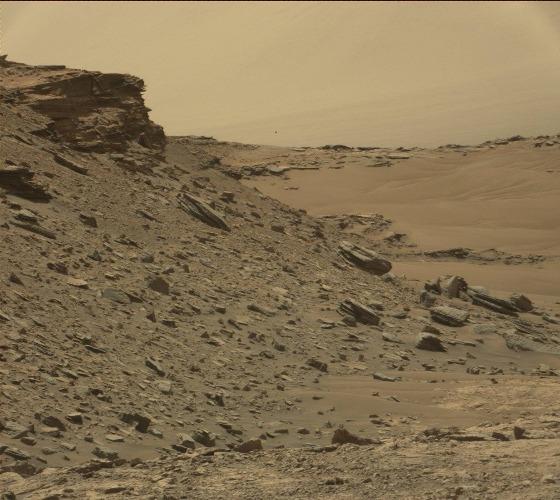
Terrain classes present: Bedrock, Gravel / Sand / Soil, Rock, Shadow, Sky / Distant Mountains